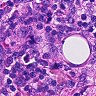
Metastatic tissue present: no